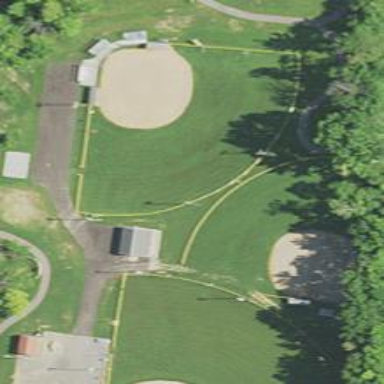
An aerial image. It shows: Baseball pitch for leisure land.